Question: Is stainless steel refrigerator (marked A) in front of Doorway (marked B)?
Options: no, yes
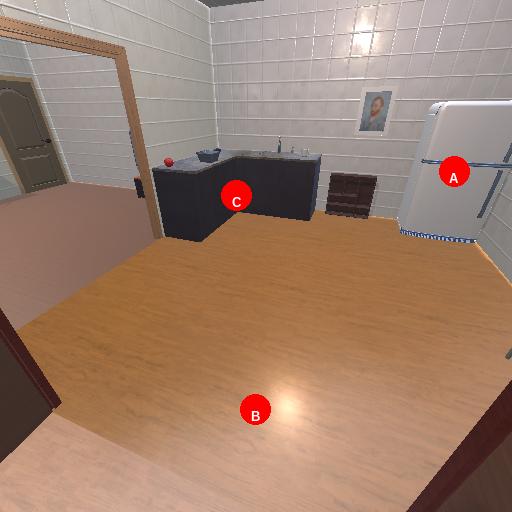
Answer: no